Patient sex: M
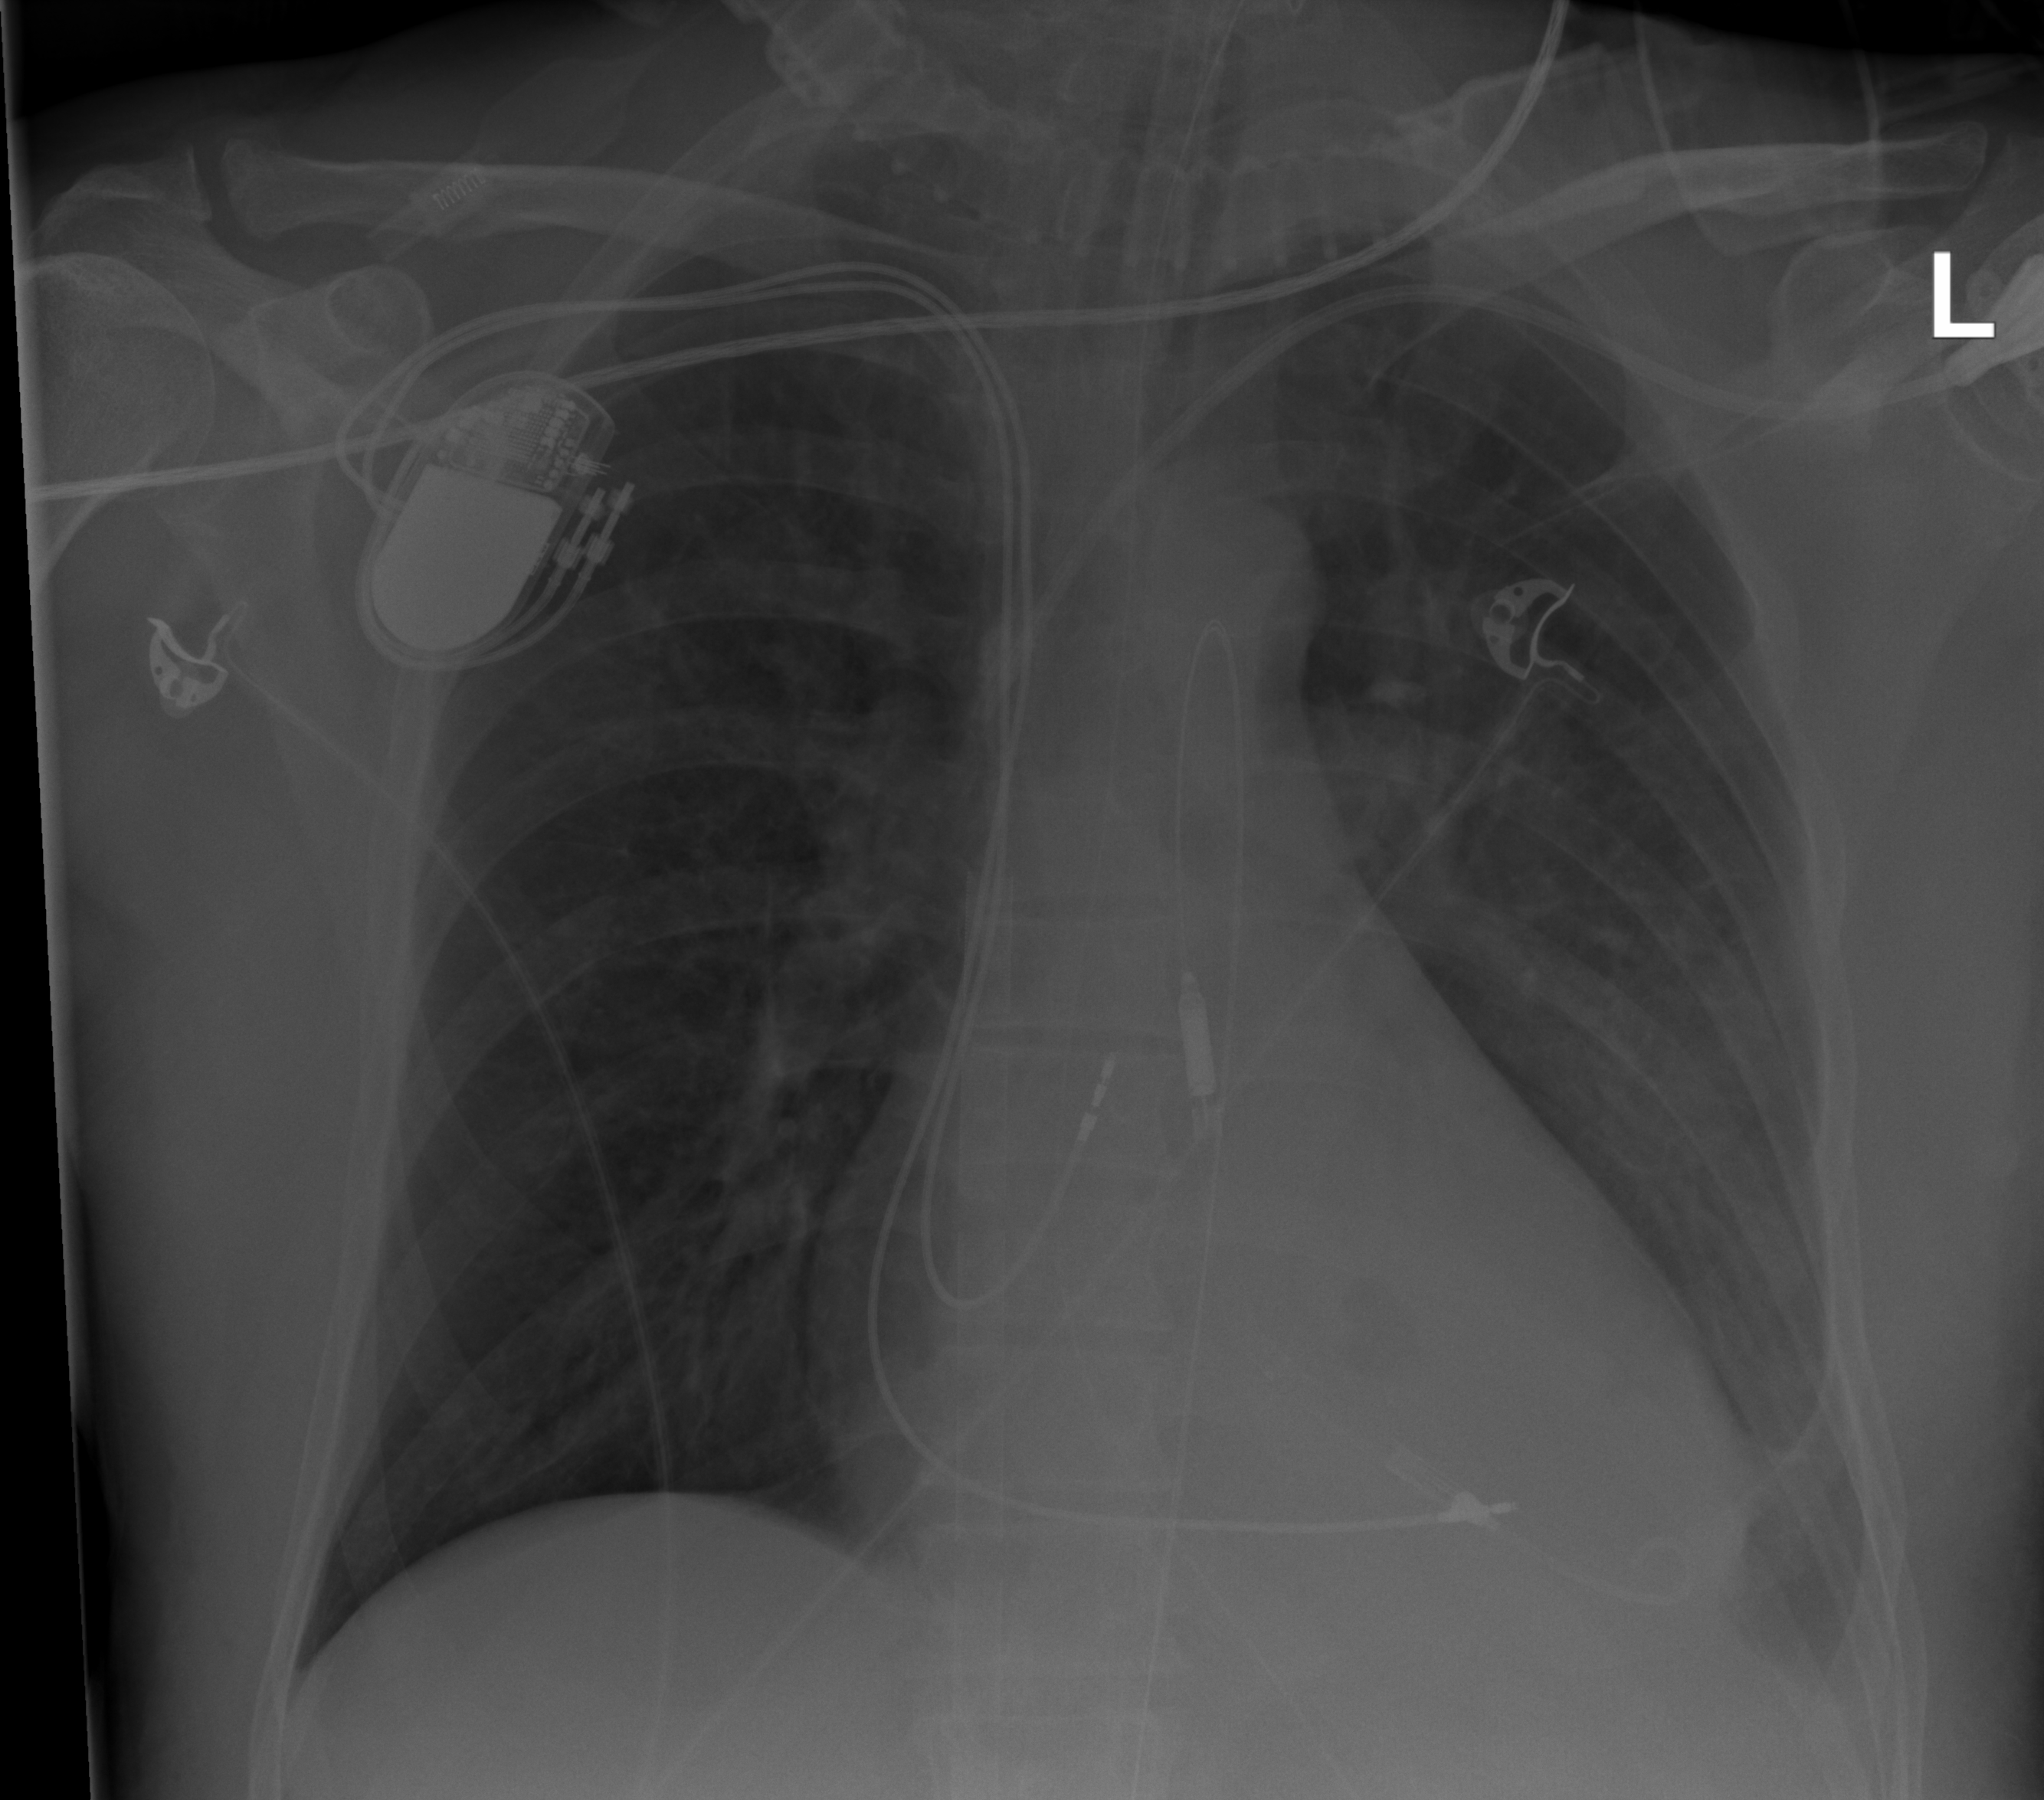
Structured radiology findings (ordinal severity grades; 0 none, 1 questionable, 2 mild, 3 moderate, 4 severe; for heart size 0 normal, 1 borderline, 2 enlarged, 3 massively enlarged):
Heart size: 2
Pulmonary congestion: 0
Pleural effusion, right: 0
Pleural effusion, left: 2
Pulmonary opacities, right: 0
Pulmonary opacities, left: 2
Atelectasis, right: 0
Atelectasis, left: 2